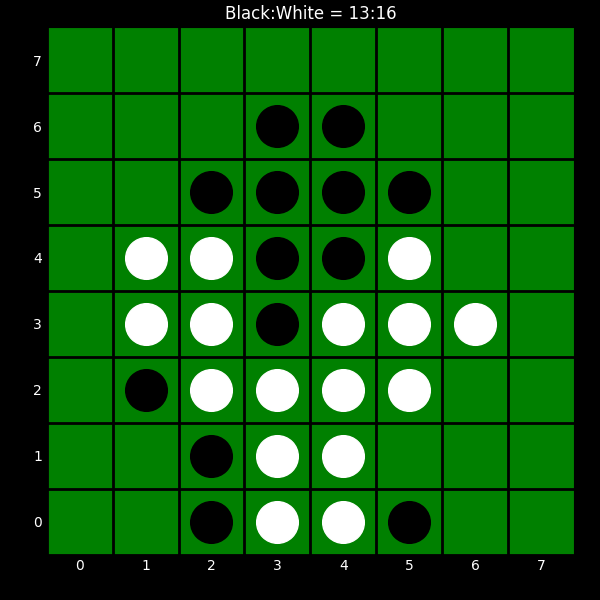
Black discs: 13
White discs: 16